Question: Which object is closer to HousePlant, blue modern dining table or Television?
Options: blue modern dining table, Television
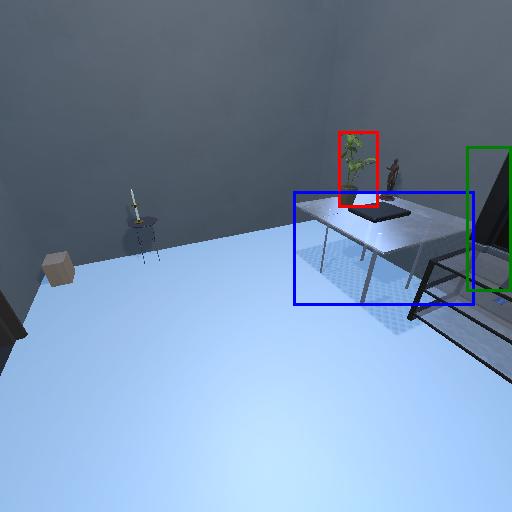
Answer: blue modern dining table